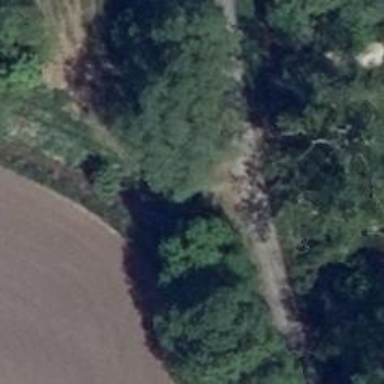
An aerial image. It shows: Grass track road with grade 5 tracktype.